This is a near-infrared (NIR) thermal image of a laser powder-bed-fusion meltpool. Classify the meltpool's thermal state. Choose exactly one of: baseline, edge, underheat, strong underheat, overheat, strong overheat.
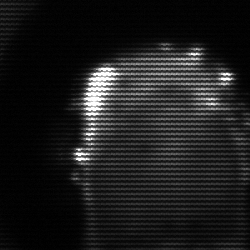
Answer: baseline